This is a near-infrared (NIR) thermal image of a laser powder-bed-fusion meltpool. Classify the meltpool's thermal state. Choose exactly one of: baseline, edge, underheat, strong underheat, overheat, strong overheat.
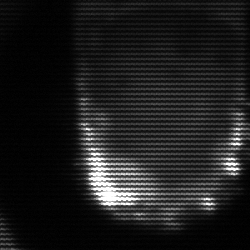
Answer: baseline